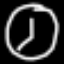
Label: clock